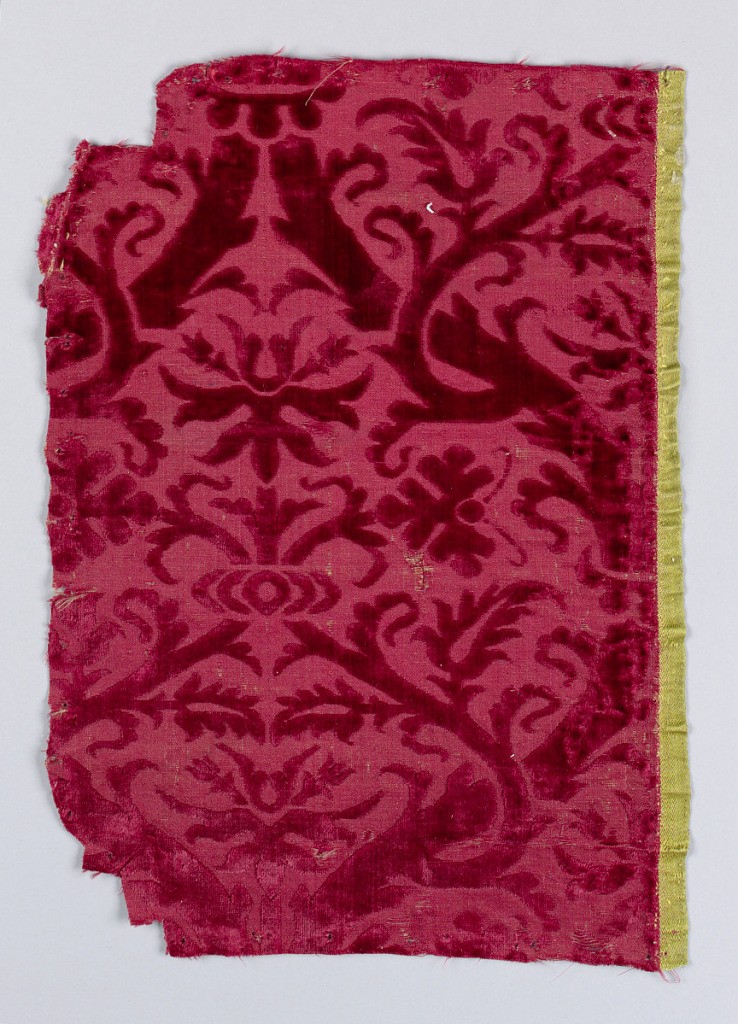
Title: Fragments
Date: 17th century
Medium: silk Technique: cut voided supplementary warp pile in a five-harness satin foundation (velvet)
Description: Red cut velvet pattern on a voided red ground; an ogee lattice formed by a leafy floral vine, the branching leaves and flowers of which fill the ogee shapes defined by the main vine. A bracket or ring encircles the points of the ogee lattice.